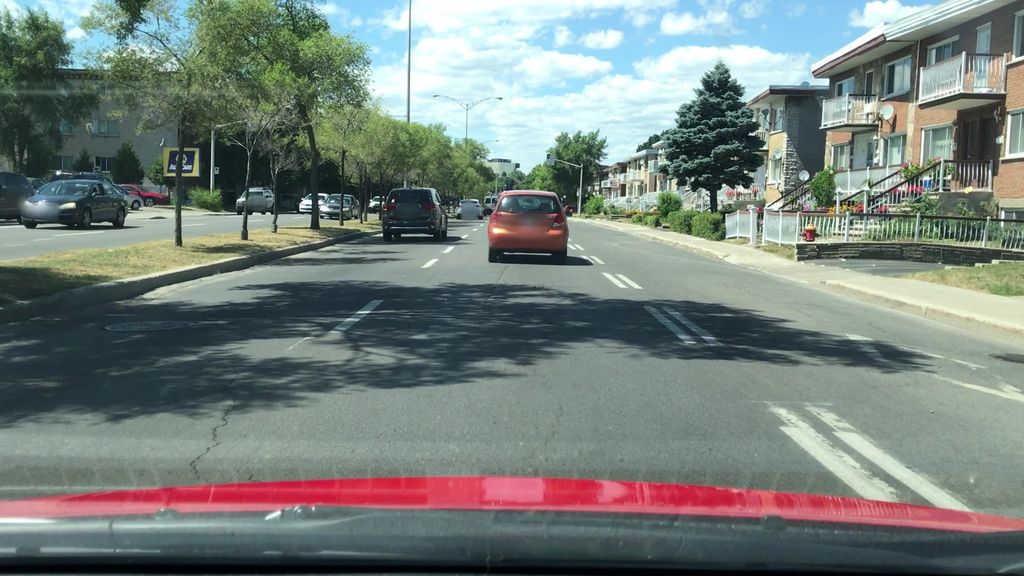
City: montreal